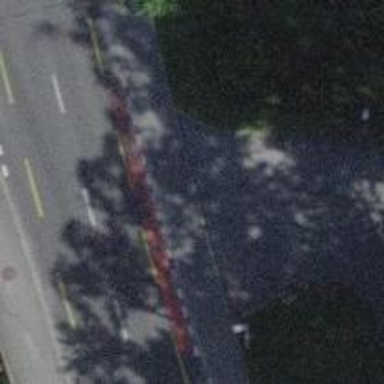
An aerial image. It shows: Unmarked road crossing.